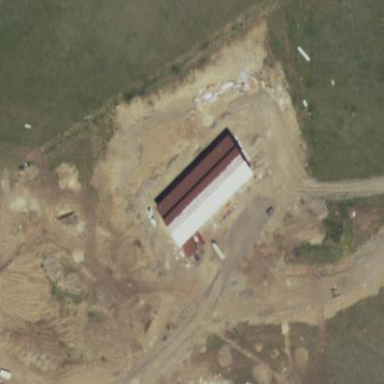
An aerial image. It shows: Industrial building with works in progress.